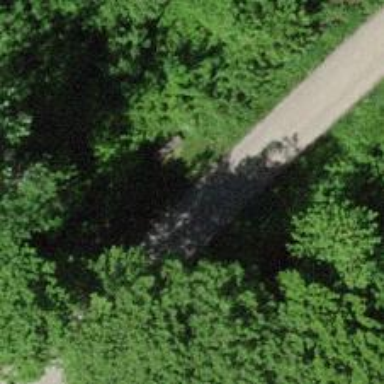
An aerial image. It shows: Unclassified road.